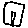
Label: house